Here is a 2-D grayscale rendering of raw bearing vibration samples (signal-to-image). Based on the visible evidence, which condition applies: normal, inner_race, outer_race, ball?
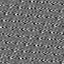
Answer: inner_race